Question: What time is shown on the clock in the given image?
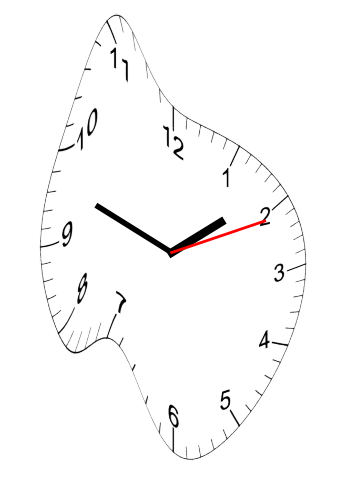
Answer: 01:48:11